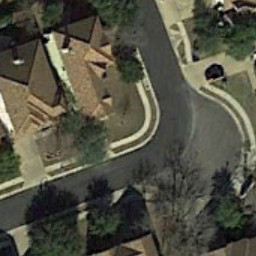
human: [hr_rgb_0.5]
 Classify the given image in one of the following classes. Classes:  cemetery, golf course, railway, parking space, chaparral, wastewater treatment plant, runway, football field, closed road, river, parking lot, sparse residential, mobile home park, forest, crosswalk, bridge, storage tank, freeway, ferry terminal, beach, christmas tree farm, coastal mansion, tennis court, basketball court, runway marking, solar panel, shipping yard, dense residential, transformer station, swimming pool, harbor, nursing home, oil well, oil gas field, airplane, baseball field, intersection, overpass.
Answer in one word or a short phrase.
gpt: closed road